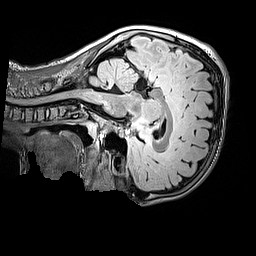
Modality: FLAIR
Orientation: sagittal
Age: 12
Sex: male
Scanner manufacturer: siemens
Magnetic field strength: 3 T
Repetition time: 5 s
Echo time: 0.388 s